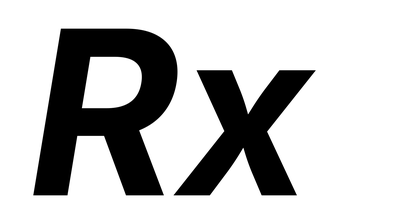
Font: Inter-Italic_Bold_Italic